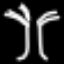
Label: palm tree